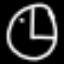
Label: clock